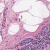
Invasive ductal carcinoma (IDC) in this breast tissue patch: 0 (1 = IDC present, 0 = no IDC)